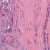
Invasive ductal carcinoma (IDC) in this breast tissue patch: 0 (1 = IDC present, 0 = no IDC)